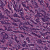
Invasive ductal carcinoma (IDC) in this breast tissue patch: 1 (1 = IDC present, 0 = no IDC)